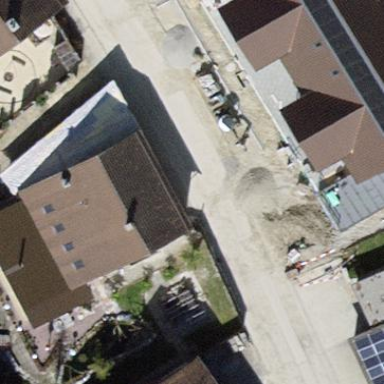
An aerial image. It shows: Gabled roofed house.